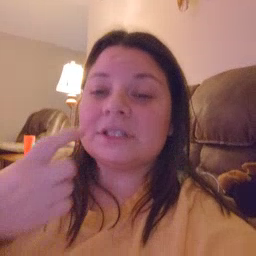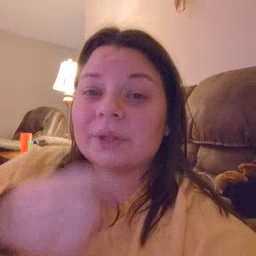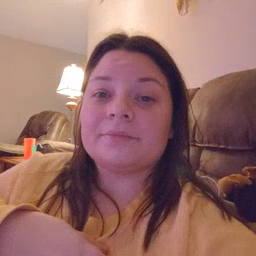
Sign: tooth